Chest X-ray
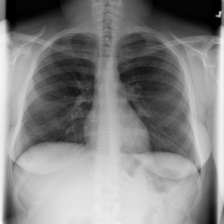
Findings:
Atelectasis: negative
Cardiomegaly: negative
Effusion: negative
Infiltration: negative
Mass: negative
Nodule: negative
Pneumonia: negative
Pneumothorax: negative
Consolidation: negative
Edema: negative
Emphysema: negative
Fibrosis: negative
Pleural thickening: negative
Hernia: negative